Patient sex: M
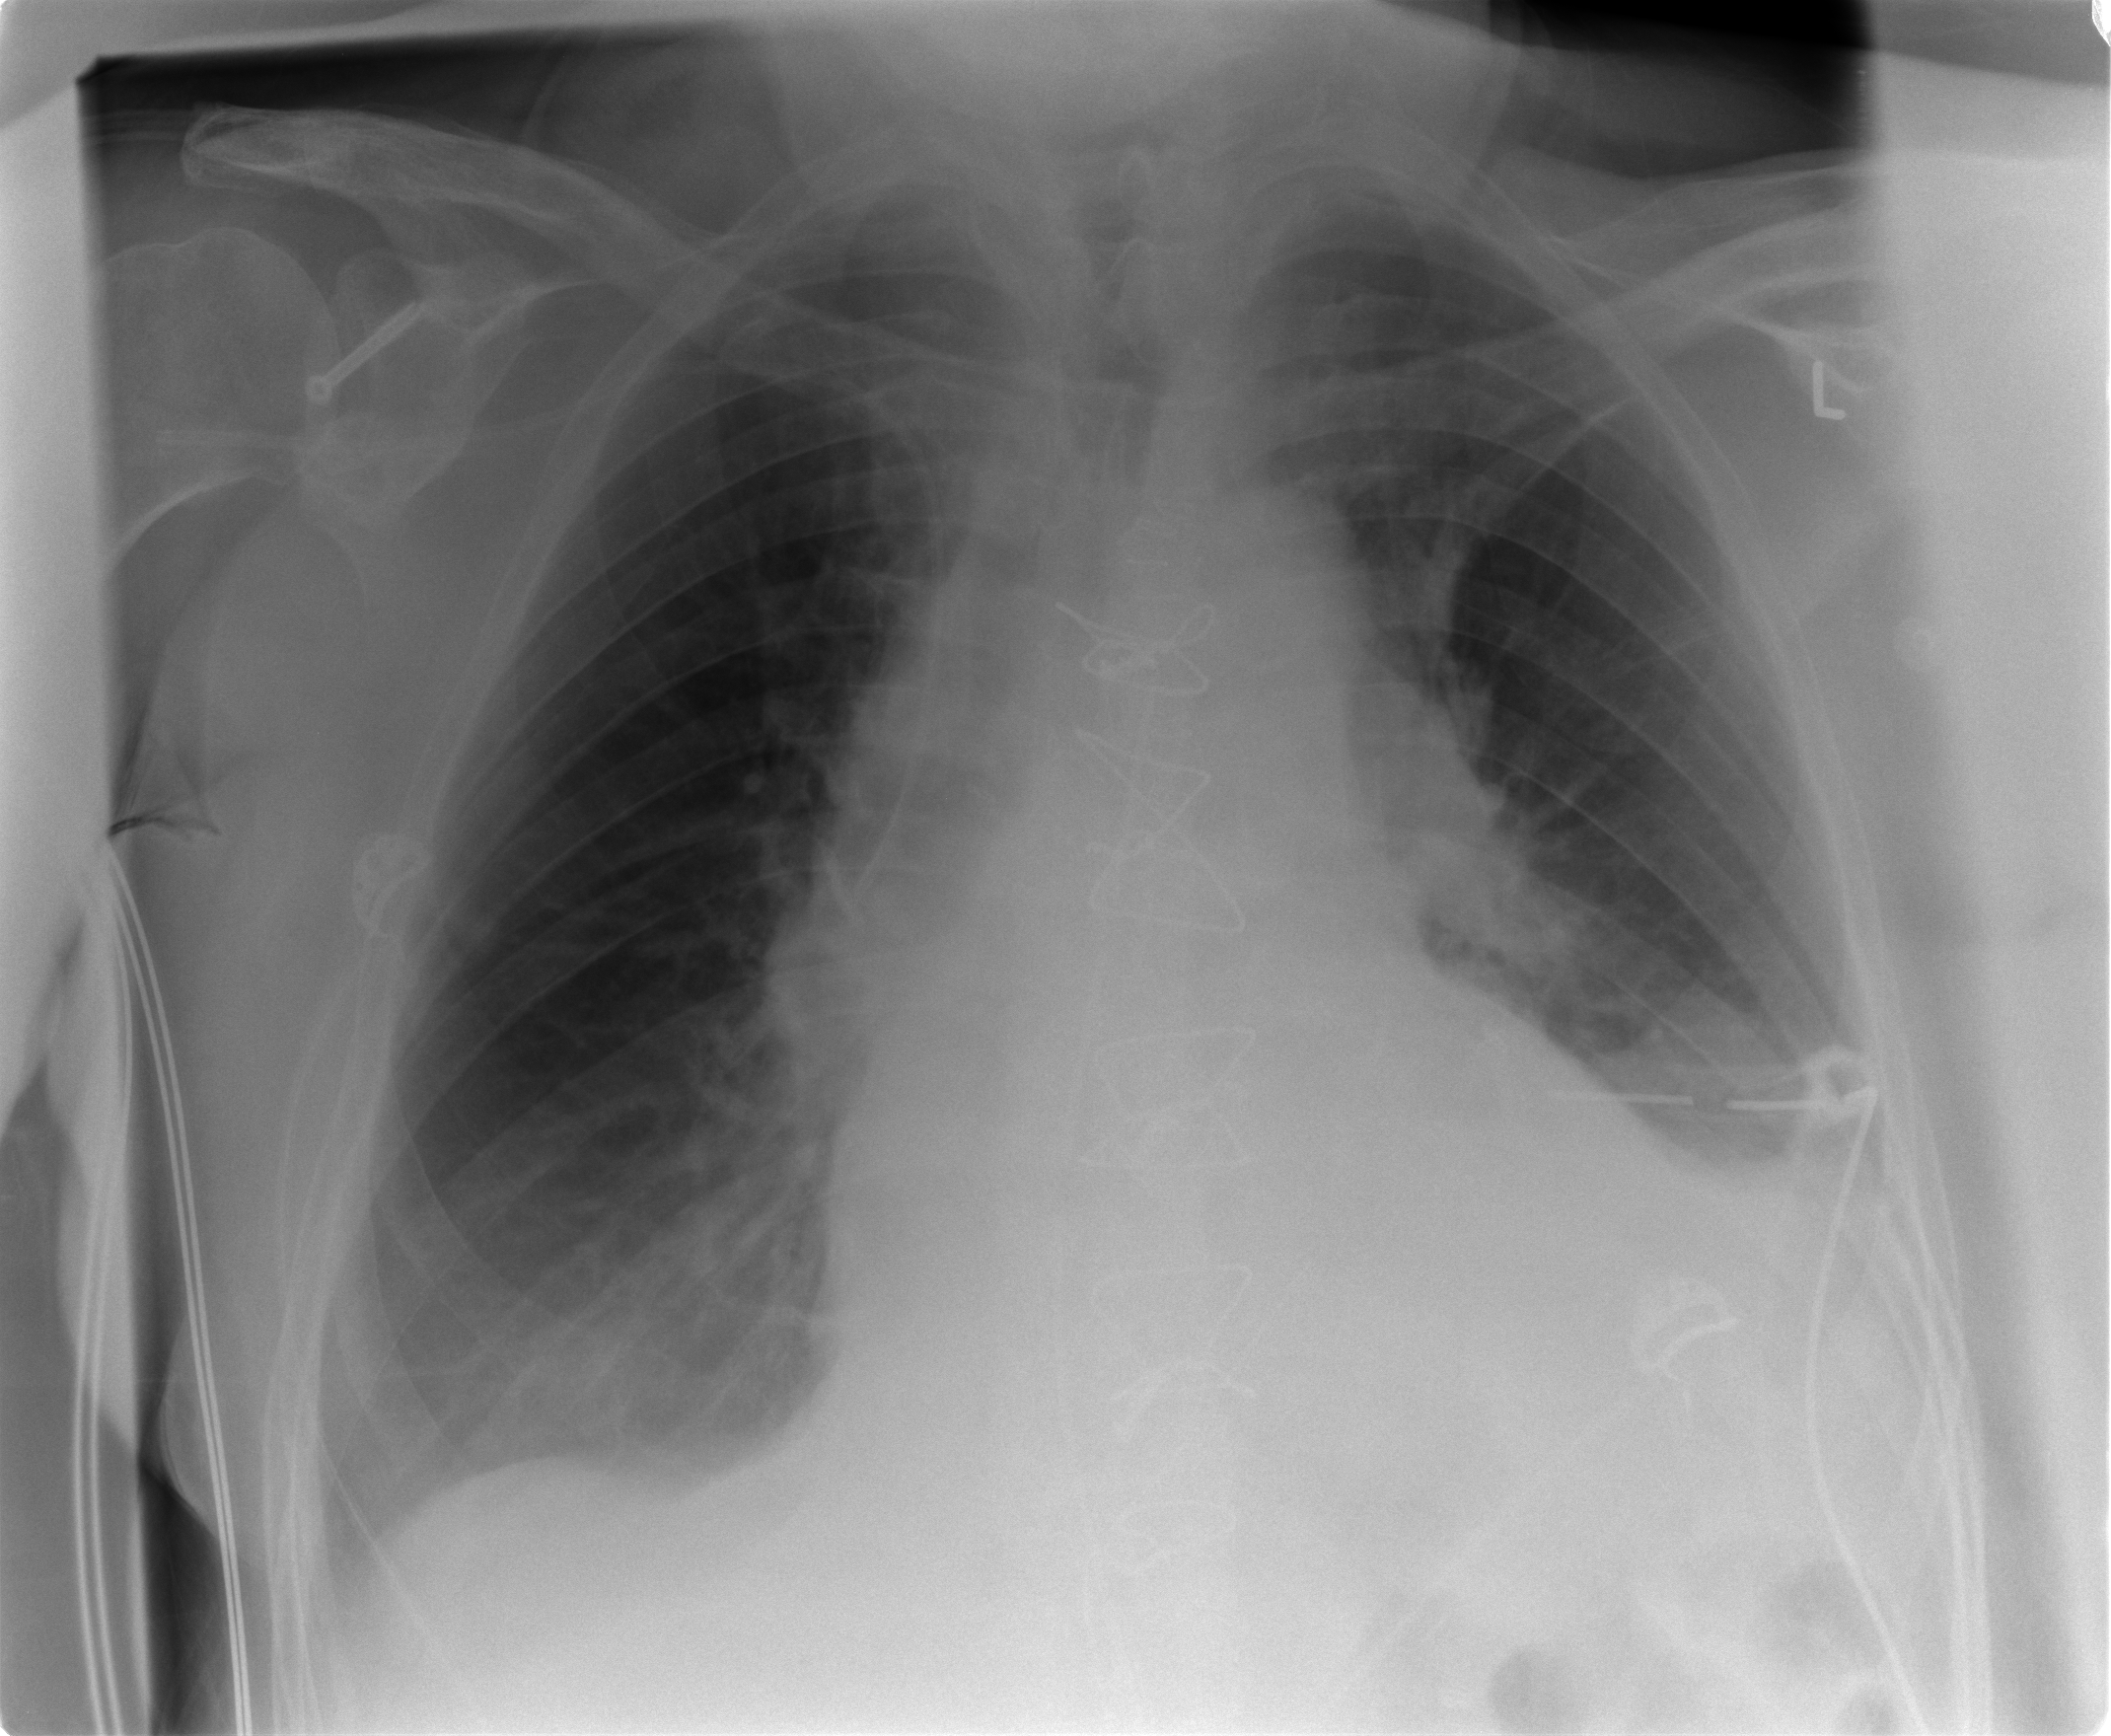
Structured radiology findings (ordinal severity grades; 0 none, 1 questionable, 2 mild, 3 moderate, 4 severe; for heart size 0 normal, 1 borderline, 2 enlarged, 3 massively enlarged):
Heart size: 2
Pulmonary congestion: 0
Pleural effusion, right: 1
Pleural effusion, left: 2
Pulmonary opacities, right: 0
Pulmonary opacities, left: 0
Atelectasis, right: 2
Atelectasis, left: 2